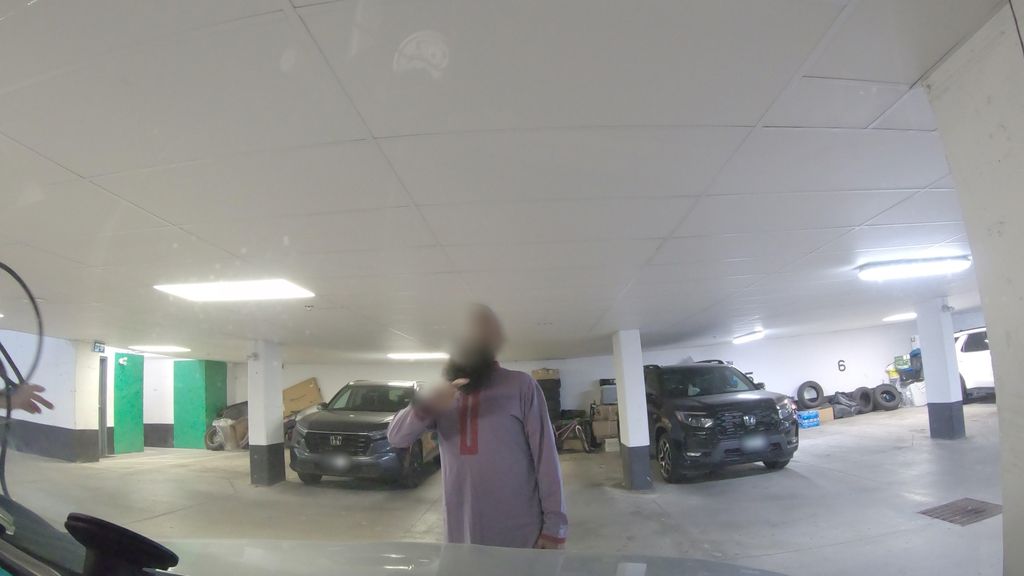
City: toronto